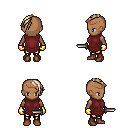
a pixel art fantasy rpg character, female body template, human, dark skin, maroon tunic, gold greaves, white blonde long mohawk hairstyle, bronze tiara, gold gloves, brown shoes, dagger, four views (front, back, left, right), 2x2 character sprite sheet, small pixel art, hard edges, no anti-aliasing